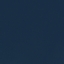
Land use / land cover: SeaLake